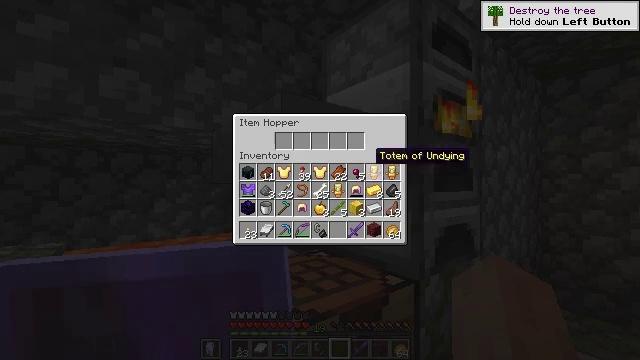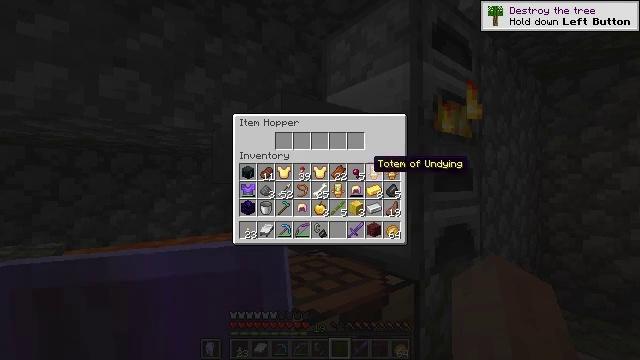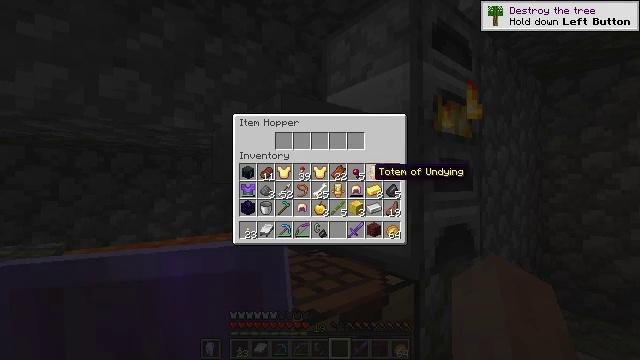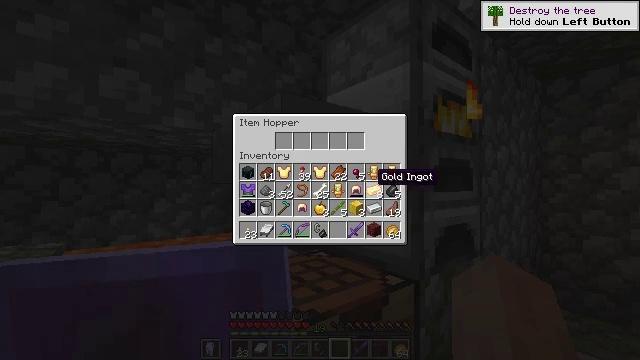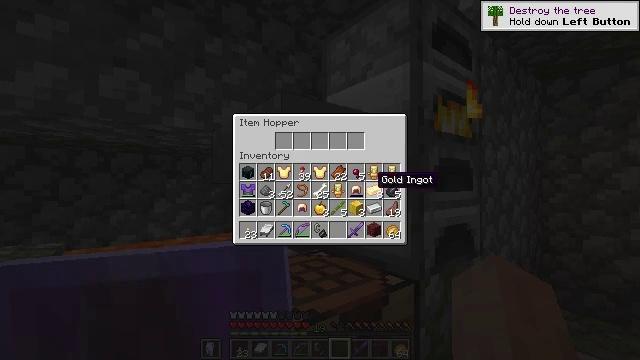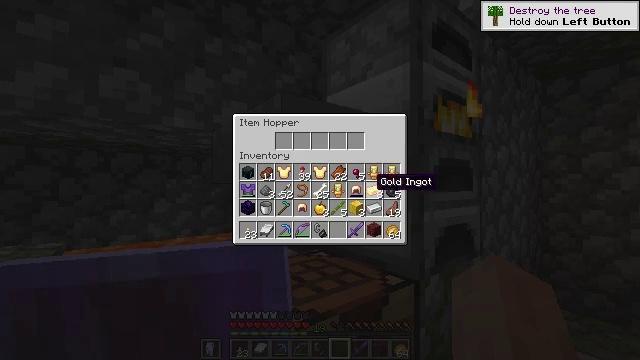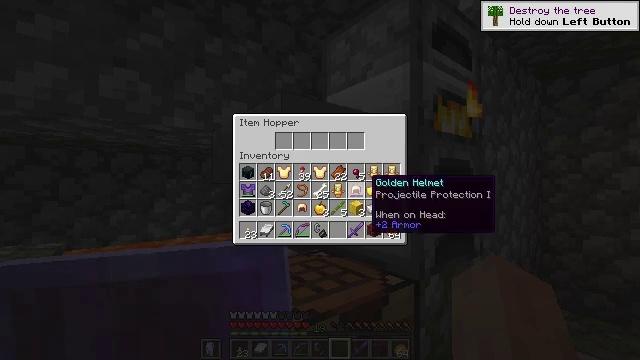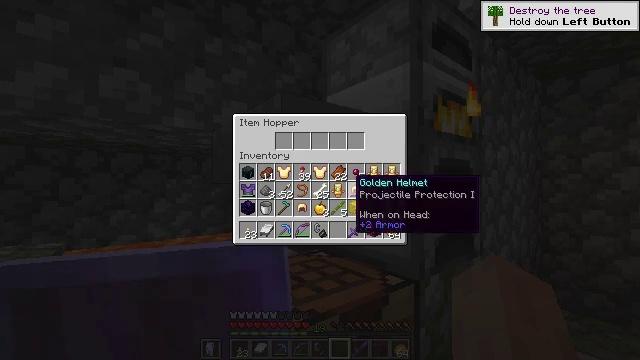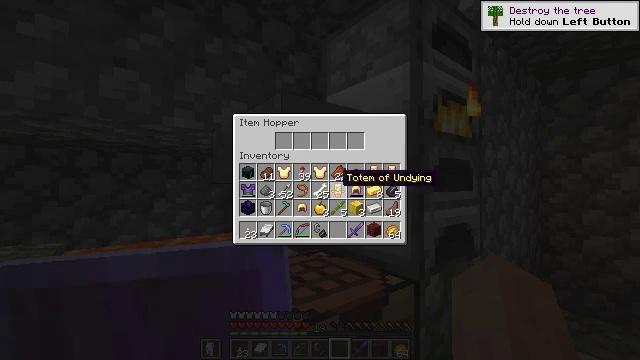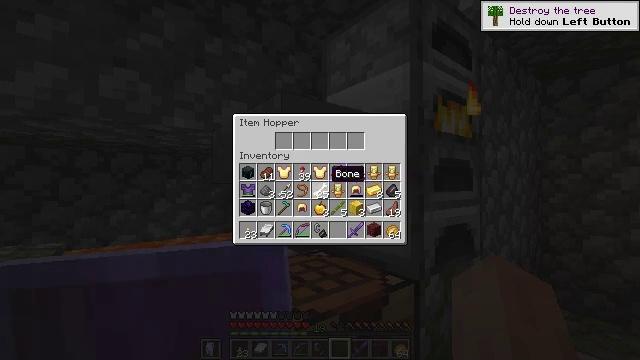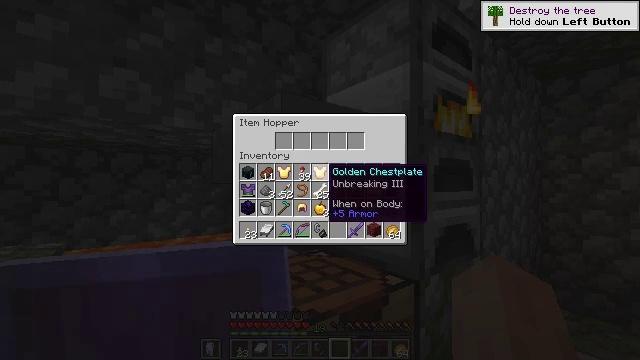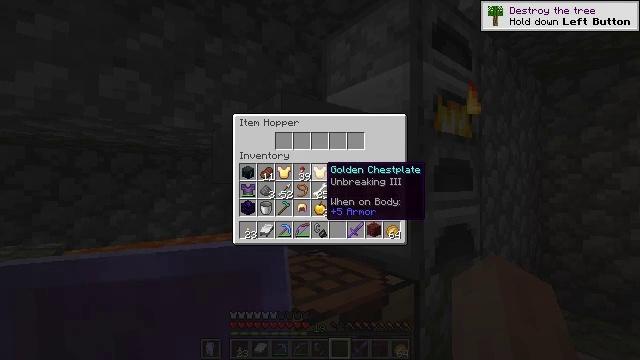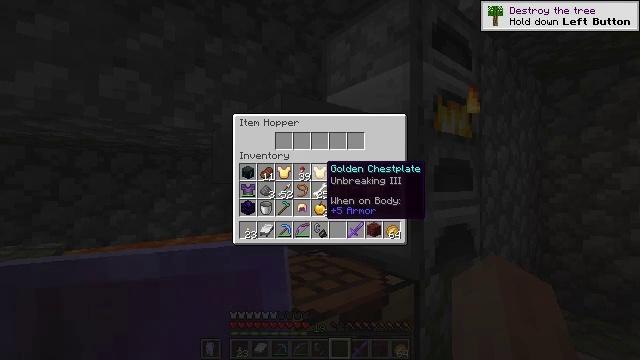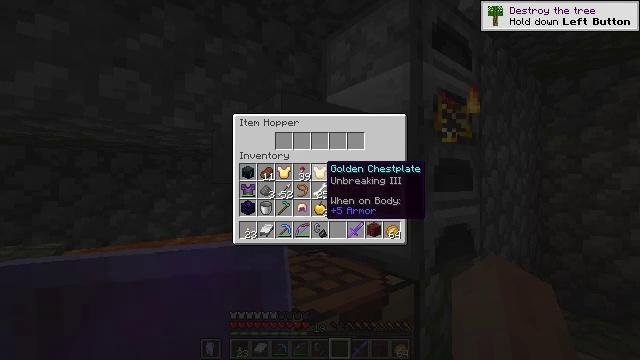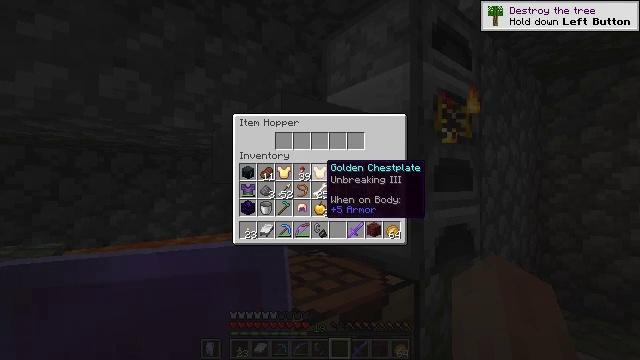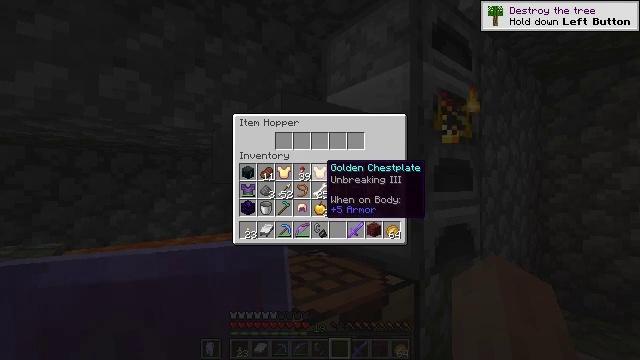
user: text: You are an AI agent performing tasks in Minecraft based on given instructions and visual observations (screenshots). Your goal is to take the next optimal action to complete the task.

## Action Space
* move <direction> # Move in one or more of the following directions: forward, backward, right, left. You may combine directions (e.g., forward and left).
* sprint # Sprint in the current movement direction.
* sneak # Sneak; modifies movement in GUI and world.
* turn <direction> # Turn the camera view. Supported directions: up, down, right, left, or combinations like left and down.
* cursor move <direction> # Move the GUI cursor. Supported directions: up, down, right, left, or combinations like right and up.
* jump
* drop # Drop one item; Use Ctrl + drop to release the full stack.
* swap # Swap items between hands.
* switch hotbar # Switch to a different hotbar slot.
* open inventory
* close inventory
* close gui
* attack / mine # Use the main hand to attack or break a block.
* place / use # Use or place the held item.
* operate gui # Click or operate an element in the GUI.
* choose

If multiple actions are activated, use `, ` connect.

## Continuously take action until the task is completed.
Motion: motion action
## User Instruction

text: Attack the hopper to gather it.
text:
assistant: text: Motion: sneak, cursor move down
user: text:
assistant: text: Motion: sneak, cursor move down
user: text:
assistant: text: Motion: sneak
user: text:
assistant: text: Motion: sneak
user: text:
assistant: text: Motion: sneak
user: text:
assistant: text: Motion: sneak
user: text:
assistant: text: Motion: sneak, cursor move left
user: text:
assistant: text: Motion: sneak, cursor move left
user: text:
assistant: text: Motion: sneak, cursor move left
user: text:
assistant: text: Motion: sneak
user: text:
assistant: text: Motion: sneak
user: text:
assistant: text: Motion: sneak
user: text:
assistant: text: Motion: sneak
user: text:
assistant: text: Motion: sneak
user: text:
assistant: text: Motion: sneak
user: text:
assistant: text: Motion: sneak
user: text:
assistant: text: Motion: sneak
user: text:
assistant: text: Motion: sneak
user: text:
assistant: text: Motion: sneak
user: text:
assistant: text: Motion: sneak
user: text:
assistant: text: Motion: sneak
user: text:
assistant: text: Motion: sneak
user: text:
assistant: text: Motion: sneak
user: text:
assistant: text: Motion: sneak
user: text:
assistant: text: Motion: sneak
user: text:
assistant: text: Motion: sneak
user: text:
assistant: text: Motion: sneak
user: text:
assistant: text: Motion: sneak
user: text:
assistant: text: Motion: sneak
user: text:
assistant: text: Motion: sneak